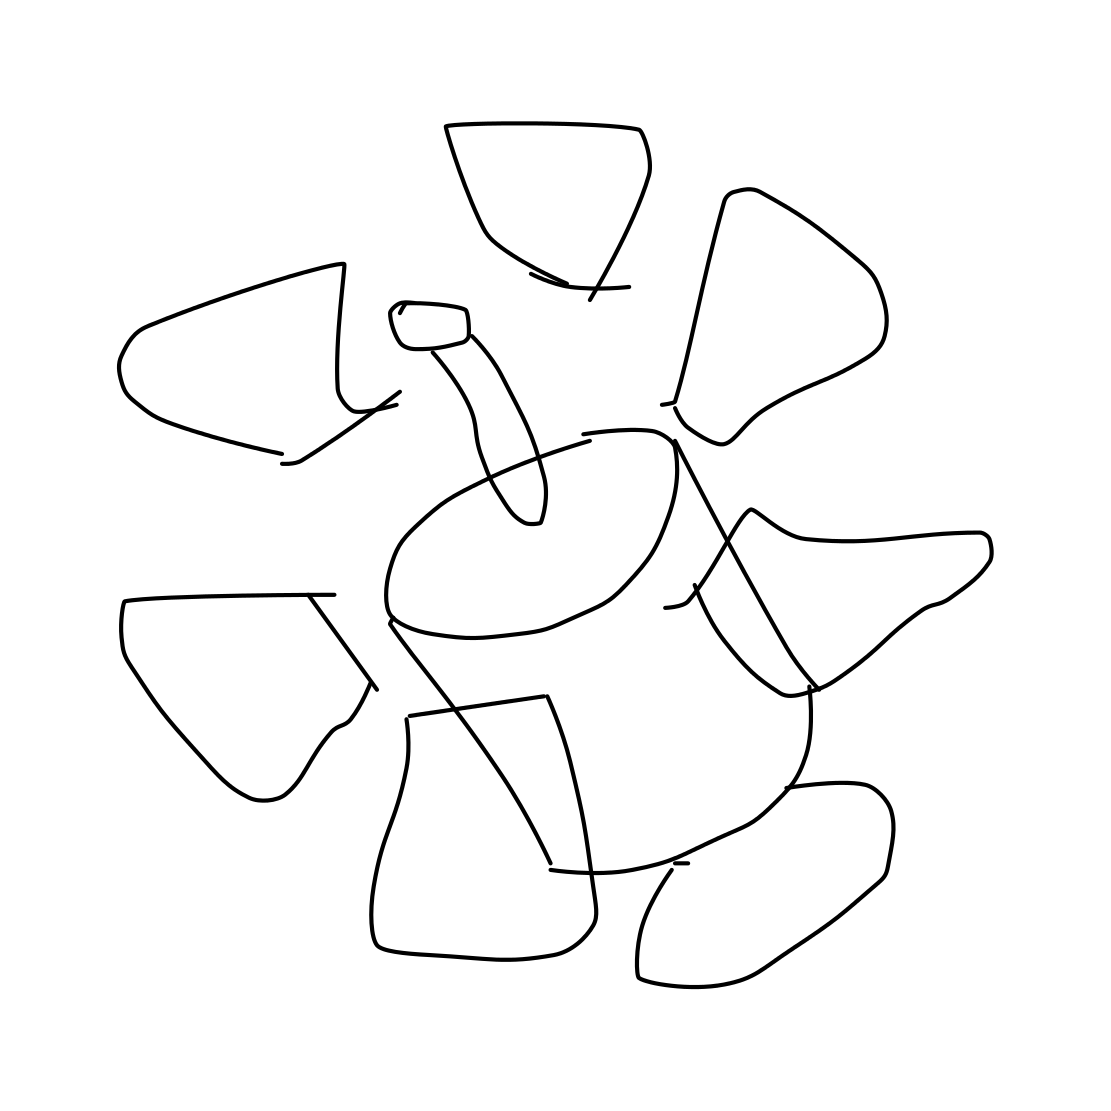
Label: satellite